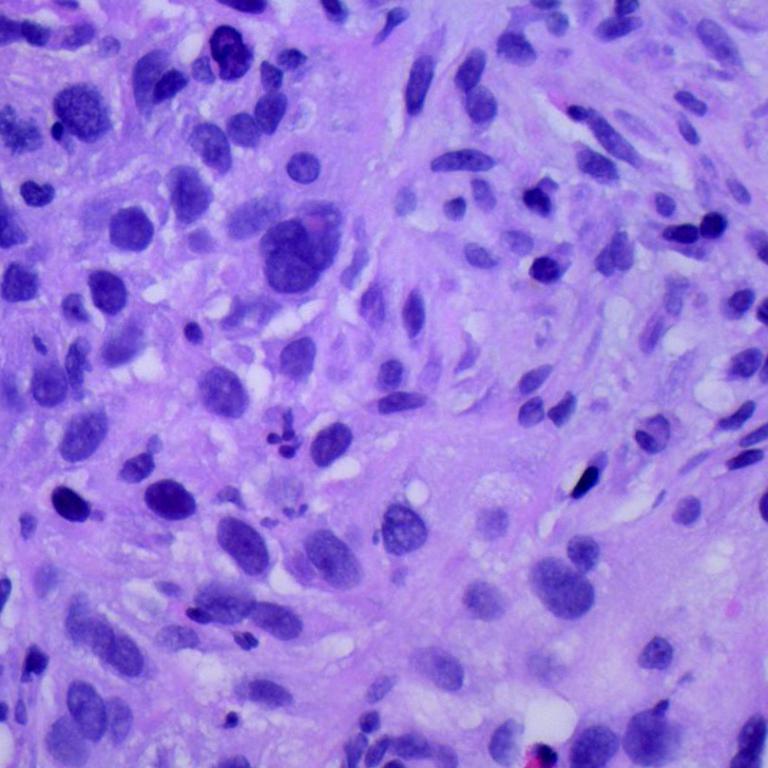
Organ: lung
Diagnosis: squamous carcinomas